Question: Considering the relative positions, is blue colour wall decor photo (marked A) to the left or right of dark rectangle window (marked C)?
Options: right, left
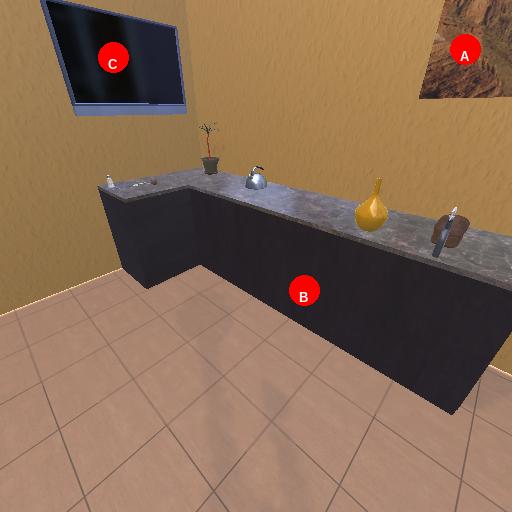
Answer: right